Question: When I add an UISearchDisplayController in IB (Xcode 5) to the UIViewController that is displayed in a UINavigationController and press on the search bar, the search bar gets overlaid by a black translucent view.

Here is the video: <URL>
I haven't yet touched any code, so I am not sure what is going on there.
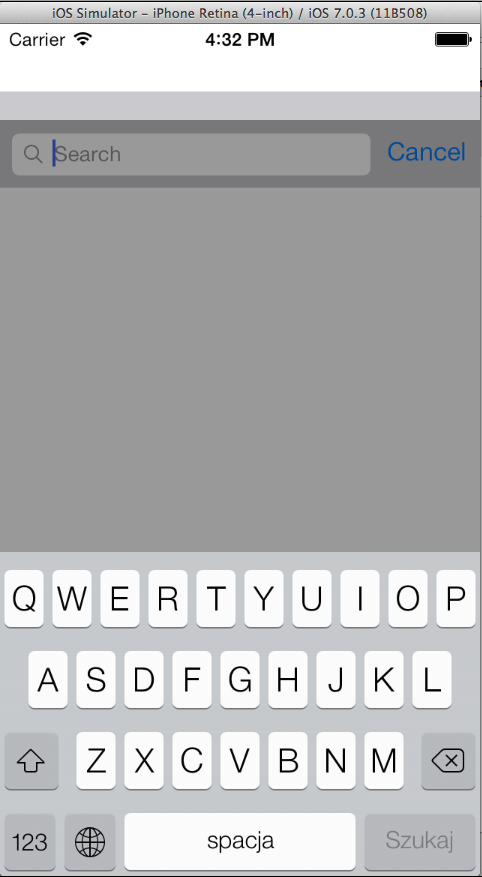
Answer: This is actually a bug in iOS UISearchBarDisplayController (when used within UINavigationController). The default behaviour is that to highlight textbox the remaining view becomes dim but this dim view frame does not consider navigation bar height into account.
Easiest way to get around this problem is to implement searchbar delegate
other alternatives include to modify the frame of search bar